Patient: sex F, age 57
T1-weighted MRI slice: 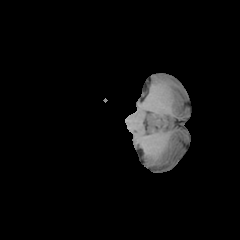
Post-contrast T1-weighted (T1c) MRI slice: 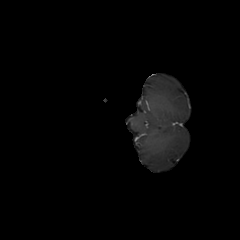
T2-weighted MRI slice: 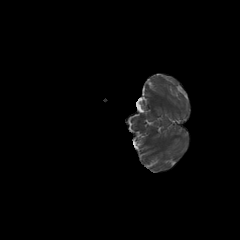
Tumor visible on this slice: no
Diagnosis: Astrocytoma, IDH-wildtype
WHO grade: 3